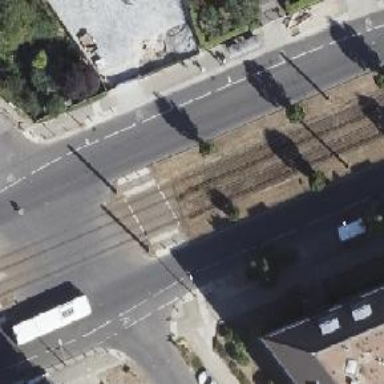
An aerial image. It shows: Uncontrolled footway crossing with central island.